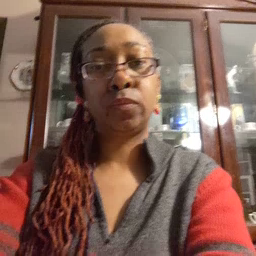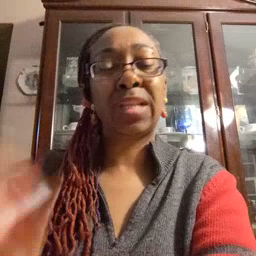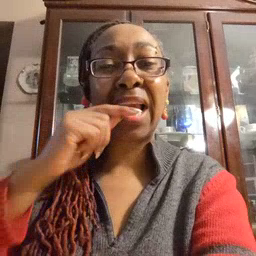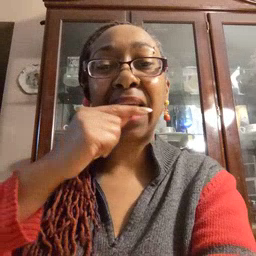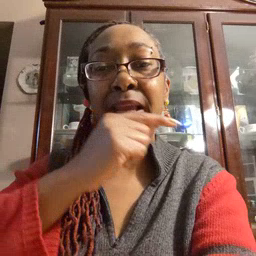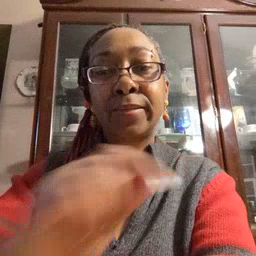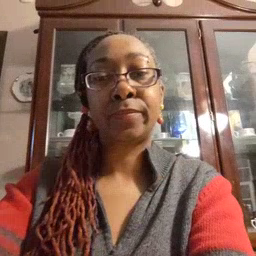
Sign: carrot